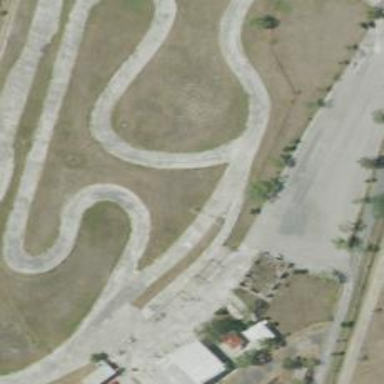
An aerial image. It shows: Karting raceway for sports activities.